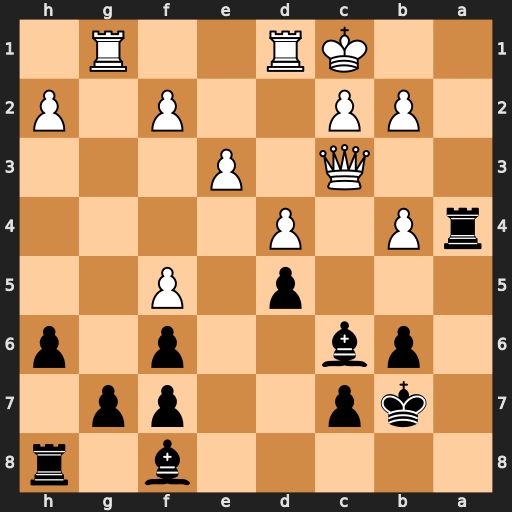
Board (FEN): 5b1r/1kp2pp1/1pb2p1p/3p1P2/rP1P4/2Q1P3/1PP2P1P/2KR2R1
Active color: b
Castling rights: -
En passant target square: -
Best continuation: Bxb4 Qxb4 Rxb4